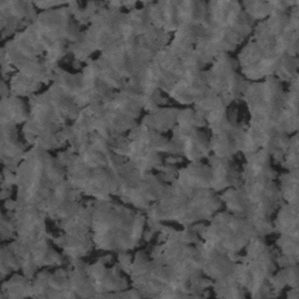
Label: frost